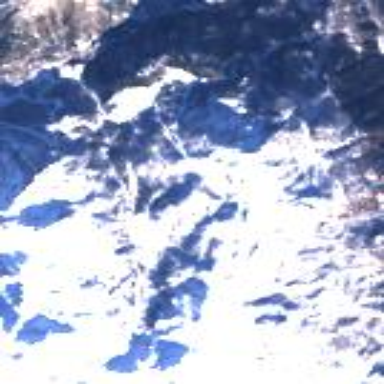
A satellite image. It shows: Area designated for winter sports.